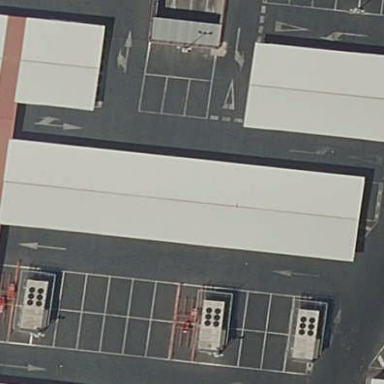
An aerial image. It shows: Carport building.